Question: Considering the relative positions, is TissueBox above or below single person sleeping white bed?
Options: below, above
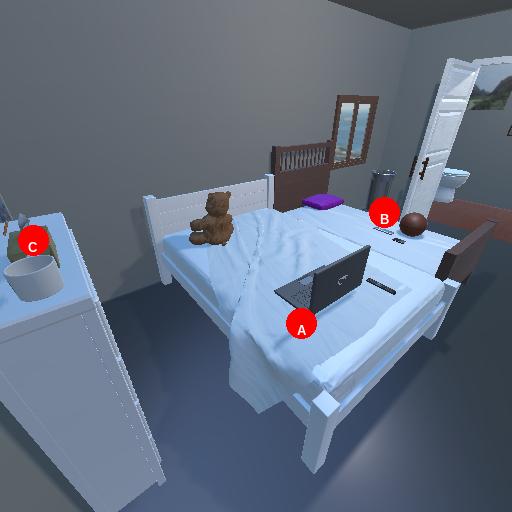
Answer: below